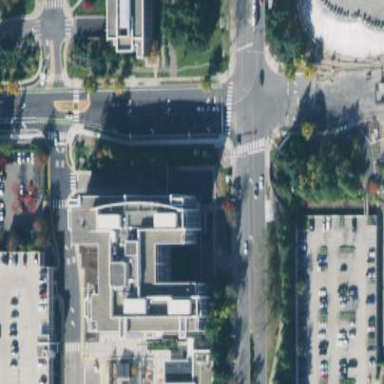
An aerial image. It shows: Commercial building.